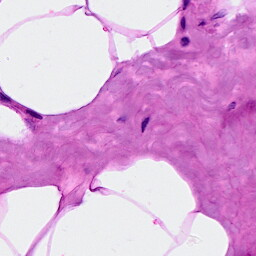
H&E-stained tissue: Breast